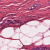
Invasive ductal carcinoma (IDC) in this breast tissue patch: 1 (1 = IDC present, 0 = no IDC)